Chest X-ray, AP view. Patient: 21 years old, sex F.
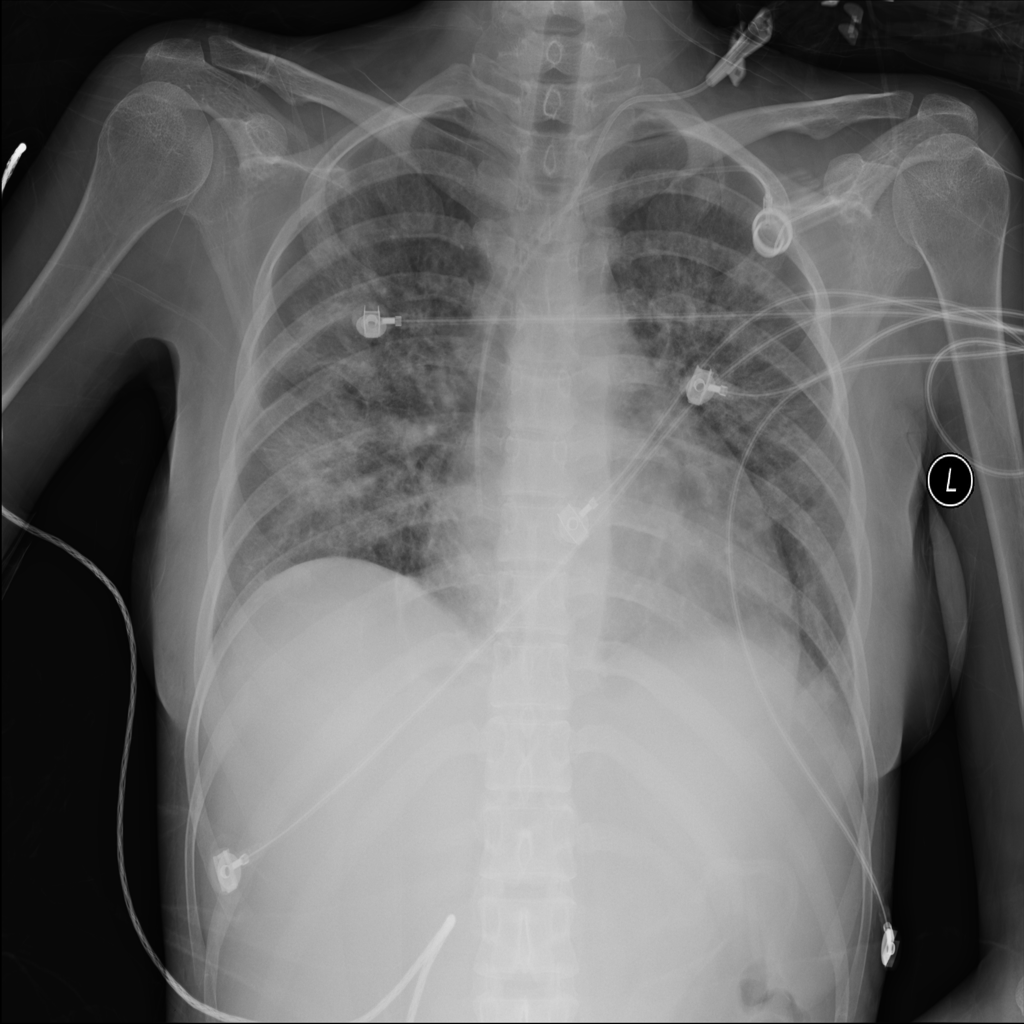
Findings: Cardiomegaly, Consolidation